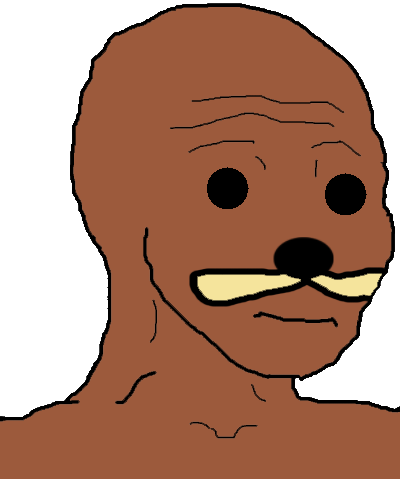
Label: 5_Animal